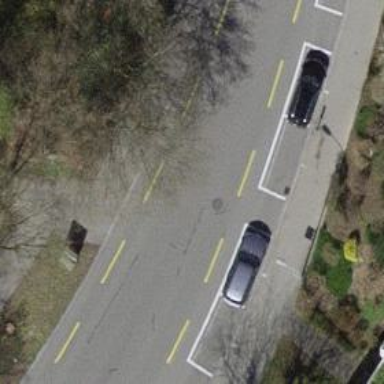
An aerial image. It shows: Asphalt residential road with designated cycle lane.